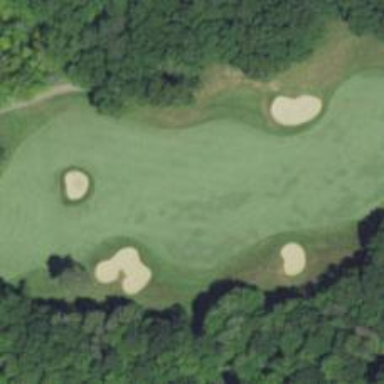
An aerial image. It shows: View of golf hole.